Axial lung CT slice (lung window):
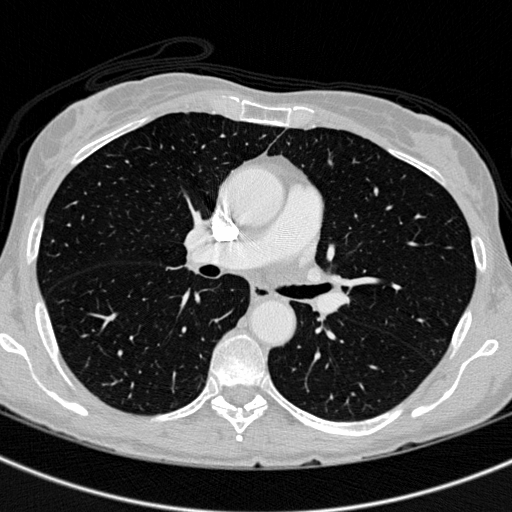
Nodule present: no